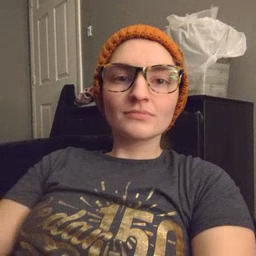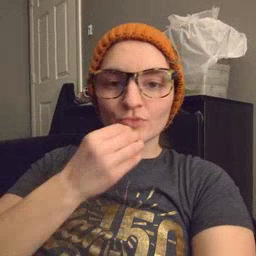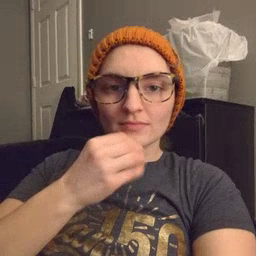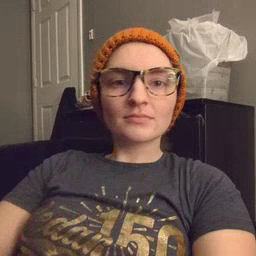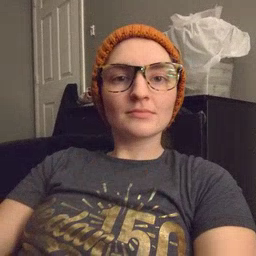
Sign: food